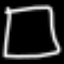
Label: square